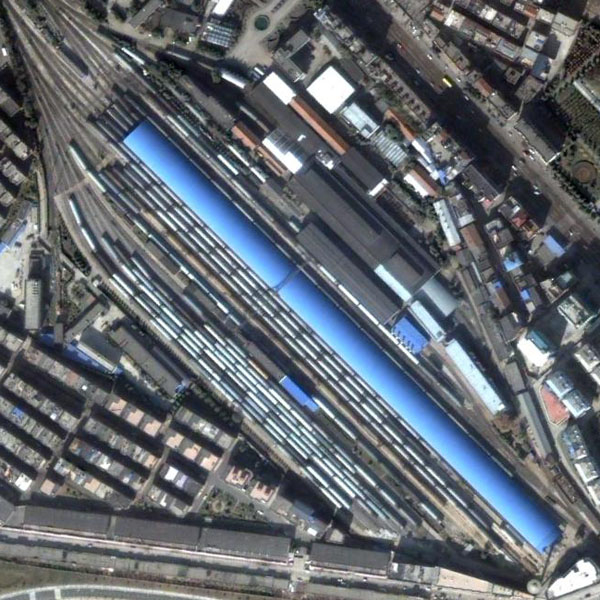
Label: RailwayStation